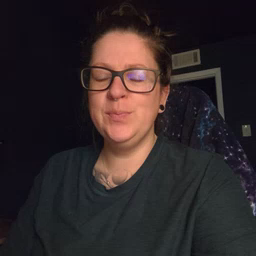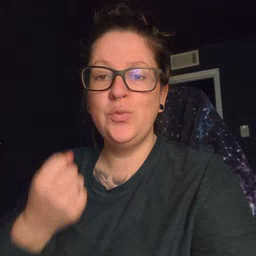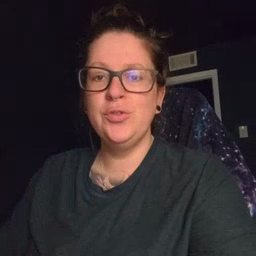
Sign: drawer